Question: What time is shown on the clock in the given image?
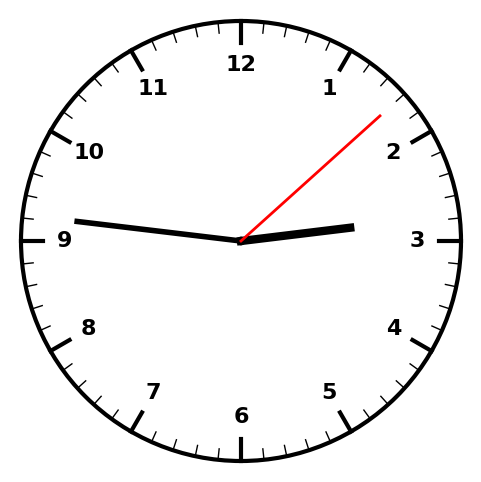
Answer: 02:46:08